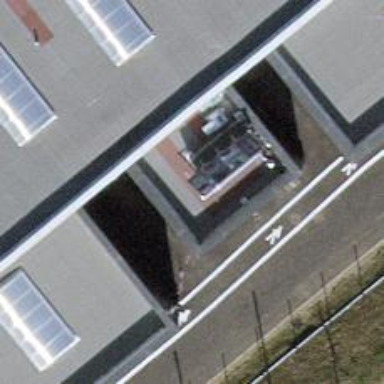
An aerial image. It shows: Minor distribution power substation.